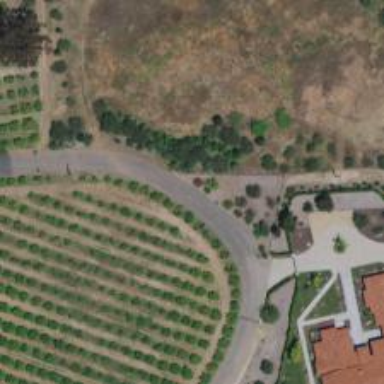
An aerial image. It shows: Driveway.